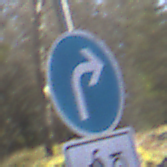
Verkehrszeichen: VorgeschriebeneFahrtrichtungRechts
Zusatzzeichen unten: EinspurigeFahrzeugeFrei2
Umgebung: Outdoor, Nature
Tageszeit: MorningAfternoon
Wetter: Clear
Licht: Natural
Jahreszeit: Winter
Kontrast: HighContrast